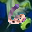
Label: 6